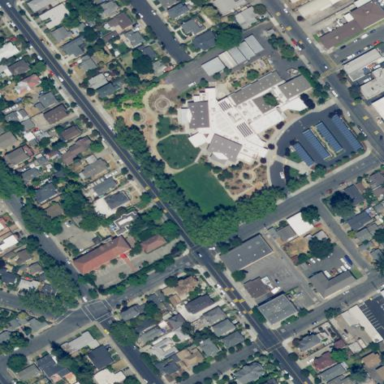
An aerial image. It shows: School.